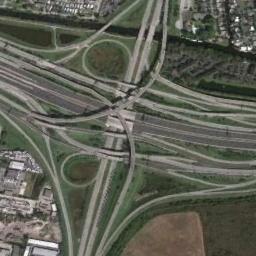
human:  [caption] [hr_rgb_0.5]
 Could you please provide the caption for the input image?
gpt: There are many trees and small houses around these overpasses .

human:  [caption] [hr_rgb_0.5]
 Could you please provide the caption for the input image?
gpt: The overpass is on the grass next to some houses .

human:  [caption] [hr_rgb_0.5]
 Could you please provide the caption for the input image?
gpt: The intricated overpasses is over the roads in the city .

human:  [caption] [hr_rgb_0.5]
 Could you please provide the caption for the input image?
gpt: There are many overpasses of different lengths .

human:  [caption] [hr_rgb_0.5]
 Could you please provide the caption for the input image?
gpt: There are green lawns and many buildings beside the overpass .